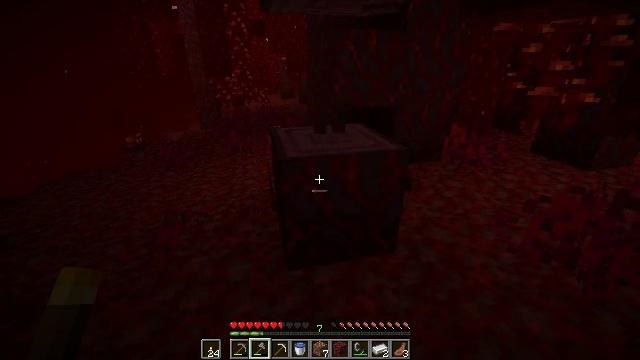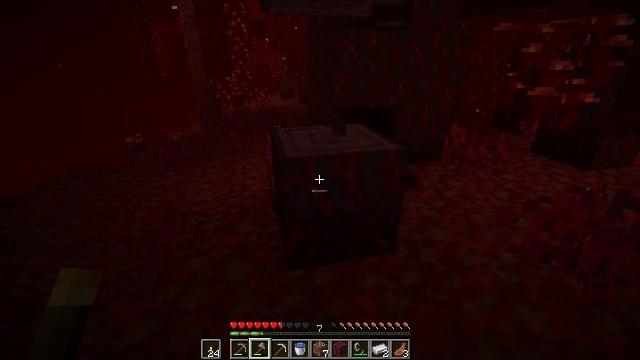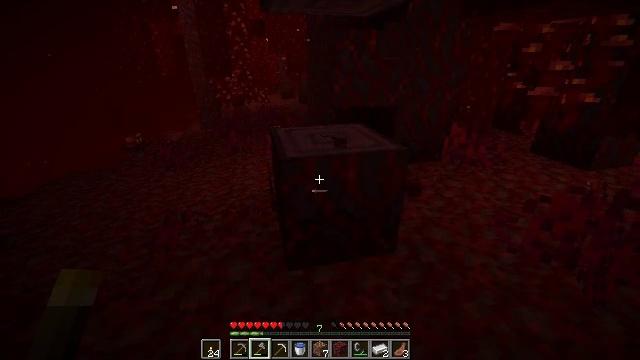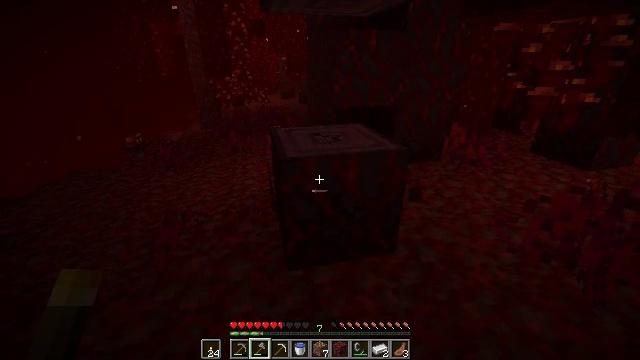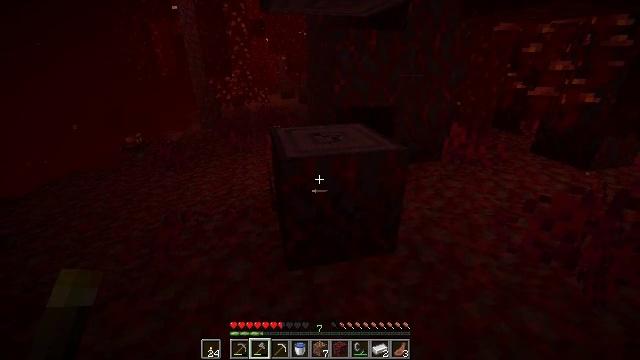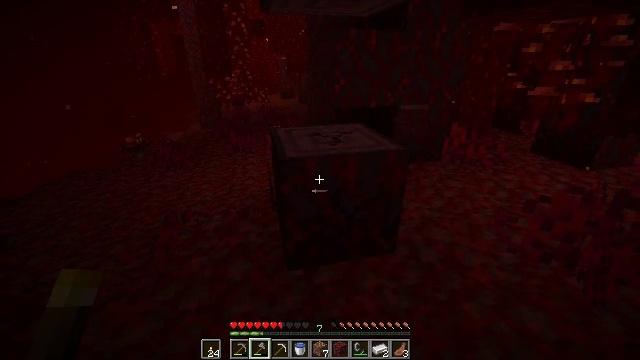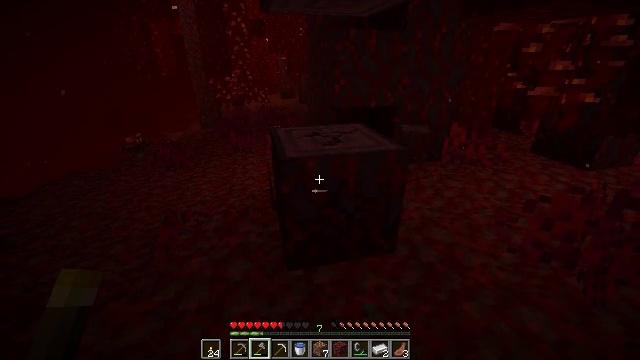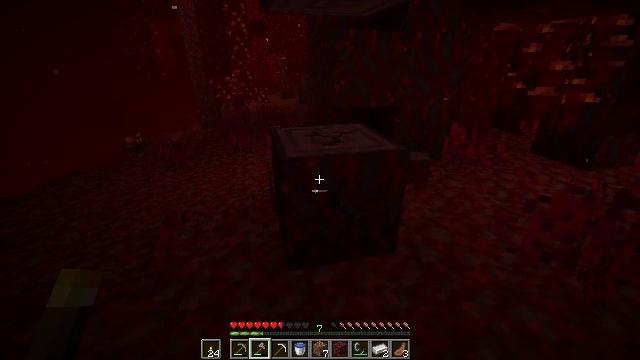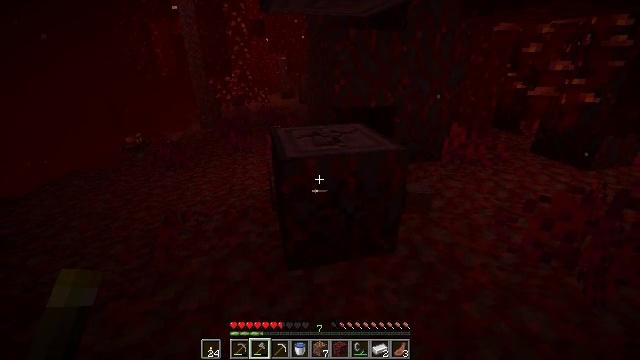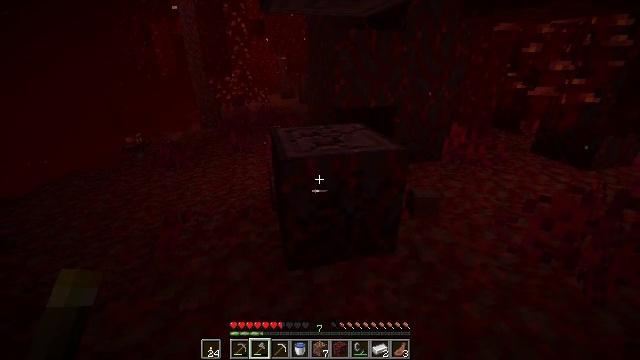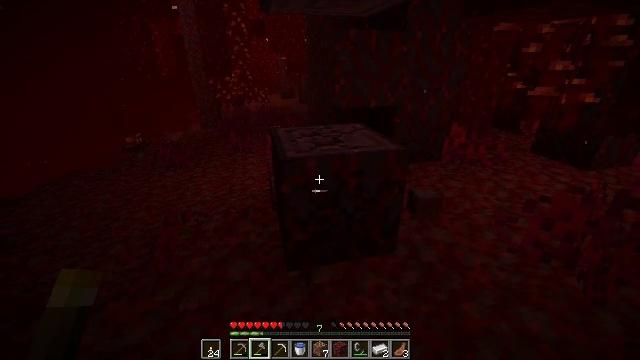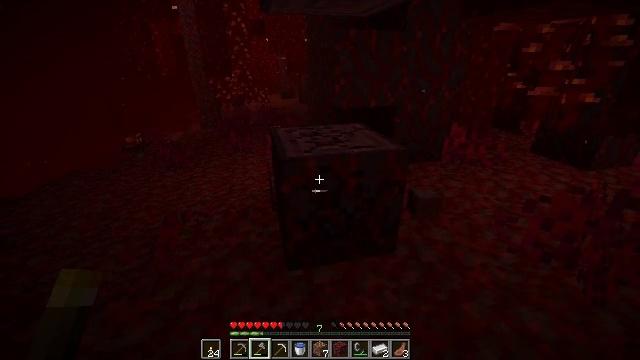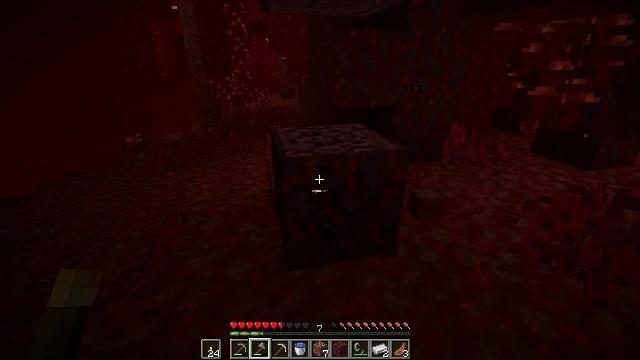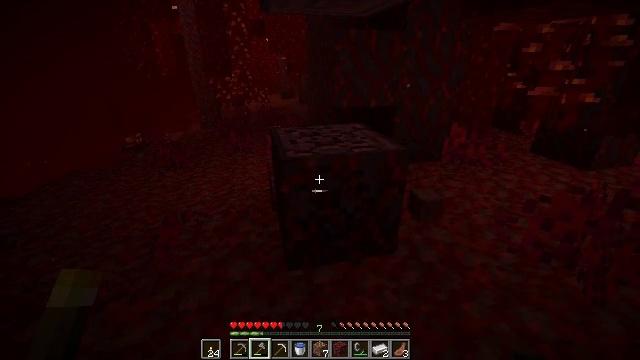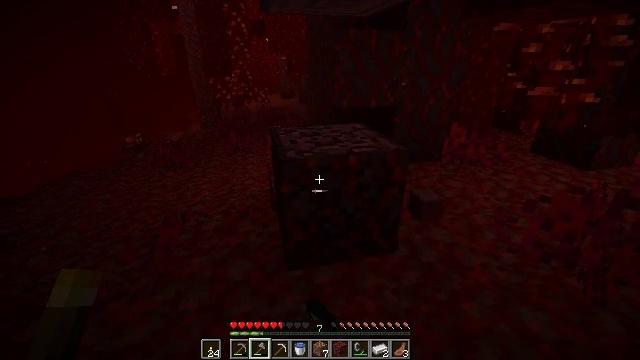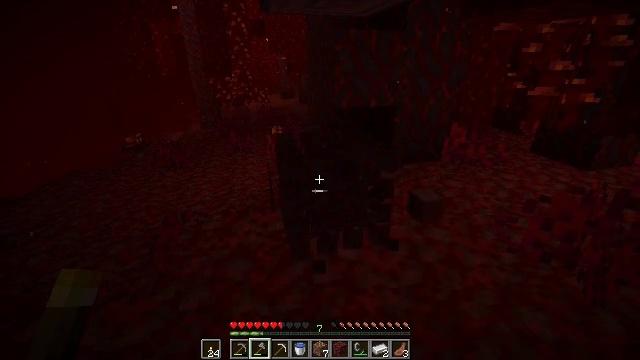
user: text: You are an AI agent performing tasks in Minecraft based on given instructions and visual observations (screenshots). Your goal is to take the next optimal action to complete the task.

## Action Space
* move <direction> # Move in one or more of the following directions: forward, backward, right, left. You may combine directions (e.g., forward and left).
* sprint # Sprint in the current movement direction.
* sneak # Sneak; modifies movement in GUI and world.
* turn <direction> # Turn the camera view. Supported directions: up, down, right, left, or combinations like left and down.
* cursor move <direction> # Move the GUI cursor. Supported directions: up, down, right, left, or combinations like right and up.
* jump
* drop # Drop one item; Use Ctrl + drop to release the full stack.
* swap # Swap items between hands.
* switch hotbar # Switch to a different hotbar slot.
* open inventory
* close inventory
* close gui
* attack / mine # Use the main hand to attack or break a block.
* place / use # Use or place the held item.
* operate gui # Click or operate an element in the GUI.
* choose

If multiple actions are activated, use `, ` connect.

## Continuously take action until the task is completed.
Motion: motion action
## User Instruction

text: Chop crimson stem from the tree.
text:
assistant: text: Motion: attack / mine
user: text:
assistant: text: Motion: attack / mine
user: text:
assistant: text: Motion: attack / mine
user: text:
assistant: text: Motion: attack / mine
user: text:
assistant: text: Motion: attack / mine
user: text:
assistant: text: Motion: attack / mine
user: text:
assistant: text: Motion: attack / mine
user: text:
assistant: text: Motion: attack / mine
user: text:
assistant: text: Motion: attack / mine
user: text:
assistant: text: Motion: attack / mine
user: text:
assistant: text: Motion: attack / mine
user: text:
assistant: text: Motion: attack / mine
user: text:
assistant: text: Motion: attack / mine
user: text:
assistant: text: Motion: attack / mine
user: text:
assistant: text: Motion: attack / mine
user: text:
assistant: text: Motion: attack / mine
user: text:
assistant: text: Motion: attack / mine
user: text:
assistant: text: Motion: attack / mine
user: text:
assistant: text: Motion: attack / mine
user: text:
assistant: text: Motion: attack / mine